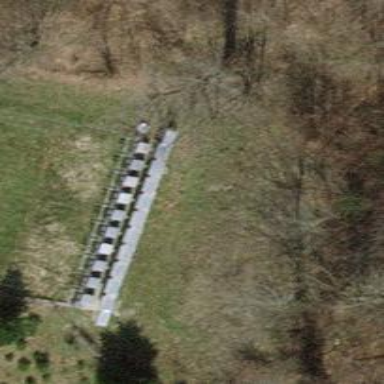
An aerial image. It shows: Retaining wall.